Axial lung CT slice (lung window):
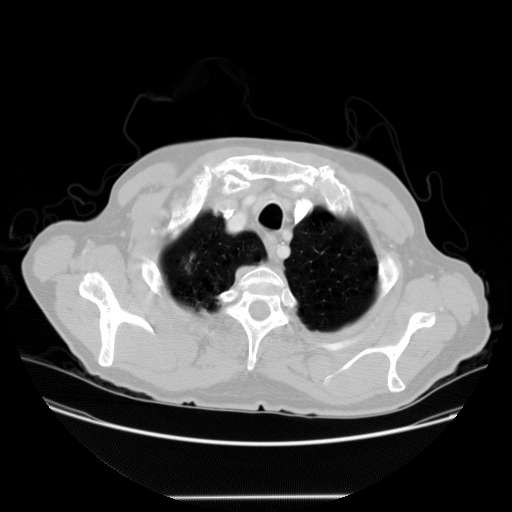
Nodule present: no